Interaction volume radius: 5 \u00c5
Interaction volume height: 20 \u00c5
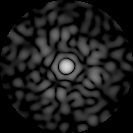
Disorder parameter: 0.8711